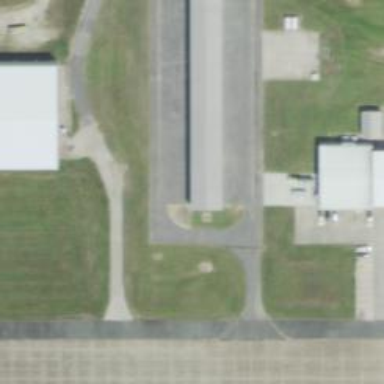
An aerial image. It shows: Image of taxiway at airport.